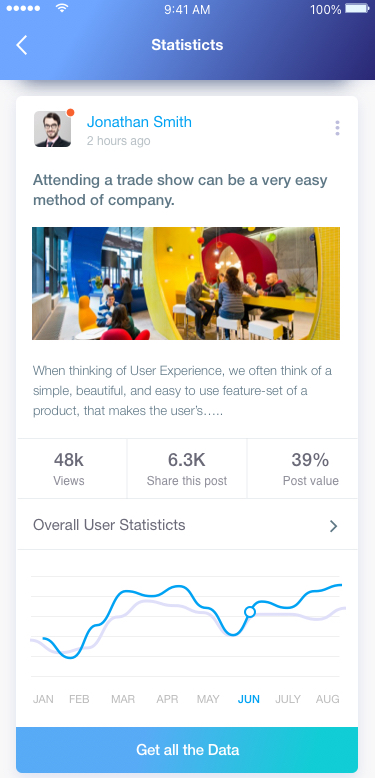
Text in this UI design:
Statisticts
Get all the Data
Attending a trade show can be a very easy method of company.
When thinking of User Experience, we often think of a simple, beautiful, and easy to use feature-set of a product, that makes the user’s…..
48k
Views
39%
Post value
6.3K
Share this post
Overall User Statisticts
JAN     FEB       MAR       APR      MAY      JUN     JULY     AUG
Jonathan Smith
2 hours ago